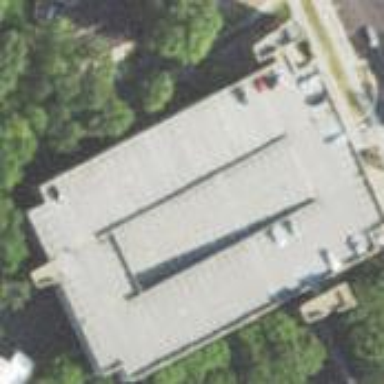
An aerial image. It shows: Multi-storey parking building.